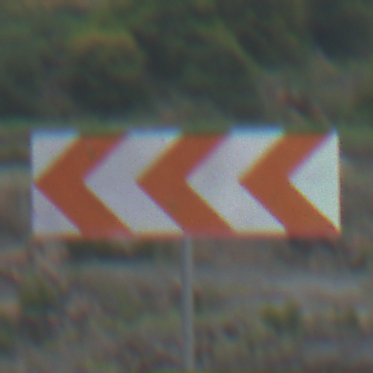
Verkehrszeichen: RichtungstafelnInKurvenGrossRechts
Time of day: MorningAfternoon
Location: Outdoor (Nature)
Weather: PartlyCloudy
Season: NotSpecified
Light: Natural